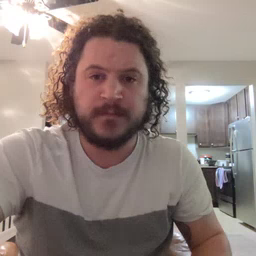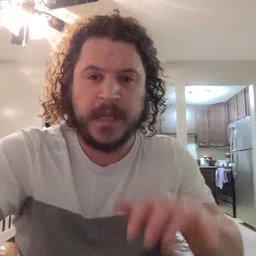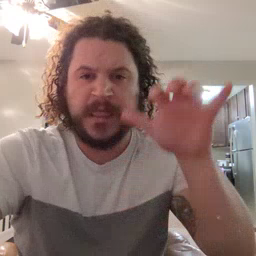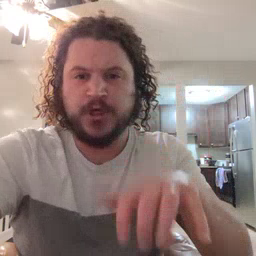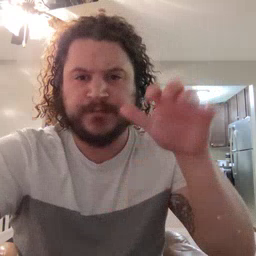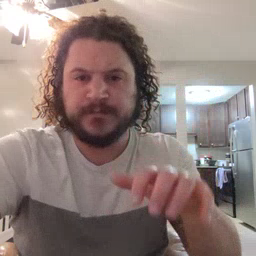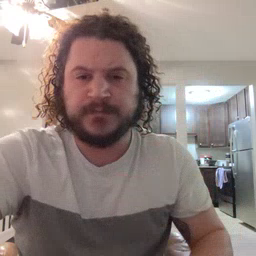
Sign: alligator